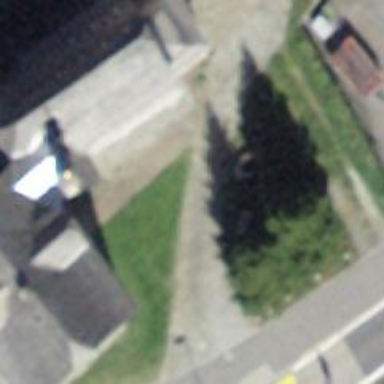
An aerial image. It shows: Bench for seating.